Question: I need to create a custom 'datepicker' where first column shows day name, day number and second column shows month name and year.

Current month works great but for every other month first day of month is always monday.
'''
#pragma Pickerview
-(void)initilazePickerview
{
//set our picker array data
self.yearAndMonth = [[NSMutableArray alloc] init];
self.day= [[NSMutableArray alloc] init];
self.backendYearAndMonth= [[NSMutableArray alloc] init];
self.backendDay= [[NSMutableArray alloc] init];
/*
next 12 months after current month
*/
NSDateFormatter *dateFormatter = [[NSDateFormatter alloc] init];
NSDate *today = [NSDate date];
NSCalendar *currentCalendar = [NSCalendar currentCalendar];
NSDateComponents *monthComponents = [currentCalendar components:NSMonthCalendarUnit fromDate:today];
int currentMonth = [monthComponents month];
NSDateComponents *yearComponents = [currentCalendar components:NSYearCalendarUnit fromDate:today];
int currentYear = [yearComponents year];
int nextYear = currentYear + 1;
int months = 1;
int year;
for(int m = currentMonth-1; months <= 12; m++){
int nextMonth = m % 12;
if(nextMonth < currentMonth-1){
year = nextYear;
} else {
year = currentYear;
}
//NSLog(@"%@ %i",[[dateFormatter shortMonthSymbols] objectAtIndex: nextMonth],year);
NSString *populateYearAndMonth=[NSString stringWithFormat:@"%@ %i",[[dateFormatter shortMonthSymbols] objectAtIndex: nextMonth],year];
[self.yearAndMonth addObject:populateYearAndMonth];
//save year and month in array
NSMutableDictionary *saveYearMonth= [[NSMutableDictionary alloc] init];
[saveYearMonth setObject:[NSNumber numberWithInt:nextMonth] forKey:@"month"];
[saveYearMonth setObject:[NSNumber numberWithInt:year] forKey:@"year"];
[self.backendYearAndMonth addObject:saveYearMonth];
months++;
}
[self populateDays:currentMonth-1 year:currentYear];
}
-(void) populateDays:(int) populateMonth year:(int) populateYear
{
NSDateFormatter *dateFormatter = [[NSDateFormatter alloc] init];
NSDate *today = [NSDate date];
NSCalendar *currentCalendar = [NSCalendar currentCalendar];
NSDateComponents *monthComponents = [currentCalendar components:NSMonthCalendarUnit fromDate:today];
int currentMonth = [monthComponents month];
if (populateMonth==currentMonth-1) {
NSLog(@"Today");
[self.day addObject:@"Today"];
[self.backendDay addObject:today];
NSRange days = [currentCalendar rangeOfUnit:NSDayCalendarUnit
inUnit:NSMonthCalendarUnit
forDate:today];
NSLog(@"days.length = %i",days.length);
NSDateComponents *dayComponents = [currentCalendar components:NSDayCalendarUnit fromDate:today];
int currentDay = [dayComponents day];
for (int i=currentDay+1; i<=days.length; i++) {
int daySymbol=i%7;
NSString *populateDay=[NSString stringWithFormat:@"%@ %i",[[dateFormatter shortWeekdaySymbols] objectAtIndex: daySymbol],i];
[self.day addObject:populateDay];
}
}
else
{
NSDateComponents* comps = [[NSDateComponents alloc] init];
// Set your month here
[comps setMonth:populateMonth+1];
NSRange days = [currentCalendar rangeOfUnit:NSDayCalendarUnit
inUnit:NSMonthCalendarUnit
forDate:[currentCalendar dateFromComponents:comps]];
NSLog(@"days.length = %i",days.length);
NSDateComponents *dayComponents = [currentCalendar components:NSDayCalendarUnit fromDate:[currentCalendar dateFromComponents:comps]];
int currentDay = [dayComponents day];
for (int i=currentDay; i<=days.length; i++) {
int daySymbol=i%7;
NSString *populateDay=[NSString stringWithFormat:@"%@ %i",[[dateFormatter shortWeekdaySymbols] objectAtIndex: daySymbol],i];
[self.day addObject:populateDay];
}
}
[self.myCustomPicker reloadComponent:0];
}
- (void)pickerView:(UIPickerView *)pickerView didSelectRow:(NSInteger)row inComponent:(NSInteger)component {
if (component == 1)
{
[self.day removeAllObjects];
[self.backendDay removeAllObjects];
NSDictionary *dataDict= [self.backendYearAndMonth objectAtIndex:row];
int month=[[dataDict objectForKey:@"month"]intValue];
int year=[[dataDict objectForKey:@"year"]intValue];
[self populateDays:month year:year];
}
}
// returns the number of 'columns' to display.
- (NSInteger)numberOfComponentsInPickerView:(UIPickerView *)pickerView{
NSInteger result = 0;
if ([pickerView isEqual:self.myCustomPicker]){
result = 2;
}
return result;
}
// returns the number of rows in each component..
- (NSInteger)pickerView:(UIPickerView *)pickerView
numberOfRowsInComponent:(NSInteger)component{
NSInteger result = 0;
if ([pickerView isEqual:self.myCustomPicker]){
switch (component) {
case 0:
result = [self.day count];
break;
case 1:
result = [self.yearAndMonth count];
break;
default:
break;
}
}
return result;
}
//return a plain NSString to display the row for the component.
- (NSString *)pickerView:(UIPickerView *)pickerView titleForRow:(NSInteger)row
forComponent:(NSInteger)component{
NSString *result = nil;
if ([pickerView isEqual:self.myCustomPicker]){
switch (component) {
case 0:
result = [self.day objectAtIndex:row];
break;
case 1:
result = [self.yearAndMonth objectAtIndex:row];
break;
default:
break;
}
}
return result;
}
'''
Any advise to get around this problem?
Thanks Space,
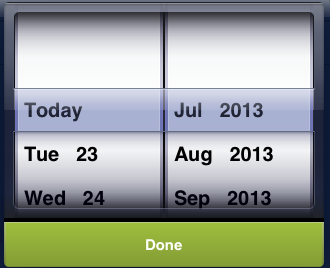
Answer: I end up getting first day of the month from calendar and built to month on it, not the best solution but it works
'''
-(void) populateDays:(int) populateMonth year:(int) populateYear
{
NSDateFormatter *dateFormatter = [[NSDateFormatter alloc] init];
NSDate *today = [NSDate date];
NSCalendar *currentCalendar = [NSCalendar currentCalendar];
NSDateComponents *monthComponents = [currentCalendar components:NSMonthCalendarUnit fromDate:today];
int currentMonth = [monthComponents month];
if (populateMonth==currentMonth-1) {
NSLog(@"Today");
[self.day addObject:@"Today"];
[self.backendDay removeAllObjects];
[self.backendDay addObject:today];
NSRange days = [currentCalendar rangeOfUnit:NSDayCalendarUnit
inUnit:NSMonthCalendarUnit
forDate:today];
NSLog(@"days.length = %i",days.length);
NSDateComponents *dayComponents = [currentCalendar components:NSDayCalendarUnit fromDate:today];
int currentDay = [dayComponents day];
for (int i=currentDay+1; i<=days.length; i++) {
int daySymbol=i%7;
NSString *populateDay=[NSString stringWithFormat:@"%@ %i",[[dateFormatter shortWeekdaySymbols] objectAtIndex: daySymbol],i];
[self.day addObject:populateDay];
NSString *dateString =[NSString stringWithFormat:@"%d-%d-%d",populateYear,populateMonth+1,i];
NSLog(@"dateString %@",dateString);
NSDateFormatter *dateFormatterForLoop = [[NSDateFormatter alloc] init];
// this is imporant - we set our input date format to match our input string
// if format doesn't match you'll get nil from your string, so be careful
[dateFormatterForLoop setDateFormat:@"yyyy-MM-dd"];
NSDate *dateFromString = [[NSDate alloc] init];
// voila!
dateFromString = [dateFormatterForLoop dateFromString:dateString];
NSLog(@"dateFromString %@",dateFromString);
//asdsadadd
[self.backendDay addObject:dateFromString];
}
}
else
{
// Set your month here
[monthComponents setMonth:populateMonth+1];
NSRange days = [currentCalendar rangeOfUnit:NSDayCalendarUnit
inUnit:NSMonthCalendarUnit
forDate:[currentCalendar dateFromComponents:monthComponents]];
NSLog(@"days.length = %i",days.length);
NSString *dateString =[NSString stringWithFormat:@"%d-%d-01",populateYear,populateMonth+1];
NSLog(@"dateString %@",dateString);
NSDateFormatter *dateFormatterForLoop = [[NSDateFormatter alloc] init];
[dateFormatterForLoop setTimeStyle:NSDateFormatterNoStyle];
[dateFormatterForLoop setDateFormat:@"yyyy-MM-dd"];
NSDate *dateFromString = [[NSDate alloc] init];
dateFromString = [dateFormatterForLoop dateFromString:dateString];
//NSCalendar *gregorian = [[NSCalendar alloc] initWithCalendarIdentifier:NSGregorianCalendar];
NSDateComponents *comps = [currentCalendar components:NSWeekdayCalendarUnit fromDate:dateFromString];
int weekday = [comps weekday];
NSLog(@"First Day is %i",weekday);
[self.backendDay removeAllObjects];
for (int i=1; i<=days.length; i++) {
int daySymbol=(i+weekday-2)%7;
NSString *populateDay=[NSString stringWithFormat:@"%@ %i",[[dateFormatter shortWeekdaySymbols] objectAtIndex: daySymbol],i];
[self.day addObject:populateDay];
NSString *dateStringBack =[NSString stringWithFormat:@"%d-%d-%d",populateYear,populateMonth+1,i];
NSLog(@"dateStringBack %@",dateStringBack);
NSDateFormatter *dateFormatterForLoopBack = [[NSDateFormatter alloc] init];
[dateFormatterForLoopBack setTimeStyle:NSDateFormatterNoStyle];
[dateFormatterForLoopBack setDateFormat:@"yyyy-MM-dd"];
NSDate *dateFromStringBack = [[NSDate alloc] init];
dateFromStringBack = [dateFormatterForLoopBack dateFromString:dateStringBack];
[self.backendDay addObject:dateFromStringBack];
}
}
[self.myCustomPicker reloadComponent:0];
}
'''